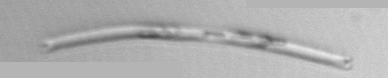
Label: Eucampia_morphytype1